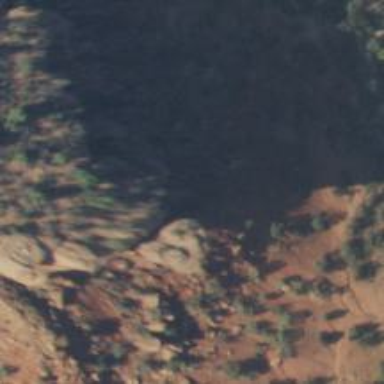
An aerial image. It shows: Crag suitable for climbing located by cliff.